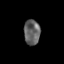
Tissue: skin
Cell type: Epithelial cells
Senescence score: 0.2762
Nuclear area (px): 398
Mean DAPI intensity: 98.181